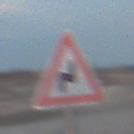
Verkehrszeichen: DoppelkurveRechts
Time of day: SunriseSunset
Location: Outdoor (Beach)
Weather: PartlyCloudy
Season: NotSpecified
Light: Natural